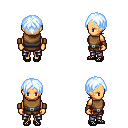
a pixel art fantasy rpg character, female body template, human, tanned skin, leather chest armor, metal pants, white cyan parted hairstyle, leather bracers, ghillies, four views (front, back, left, right), 2x2 character sprite sheet, small pixel art, hard edges, no anti-aliasing